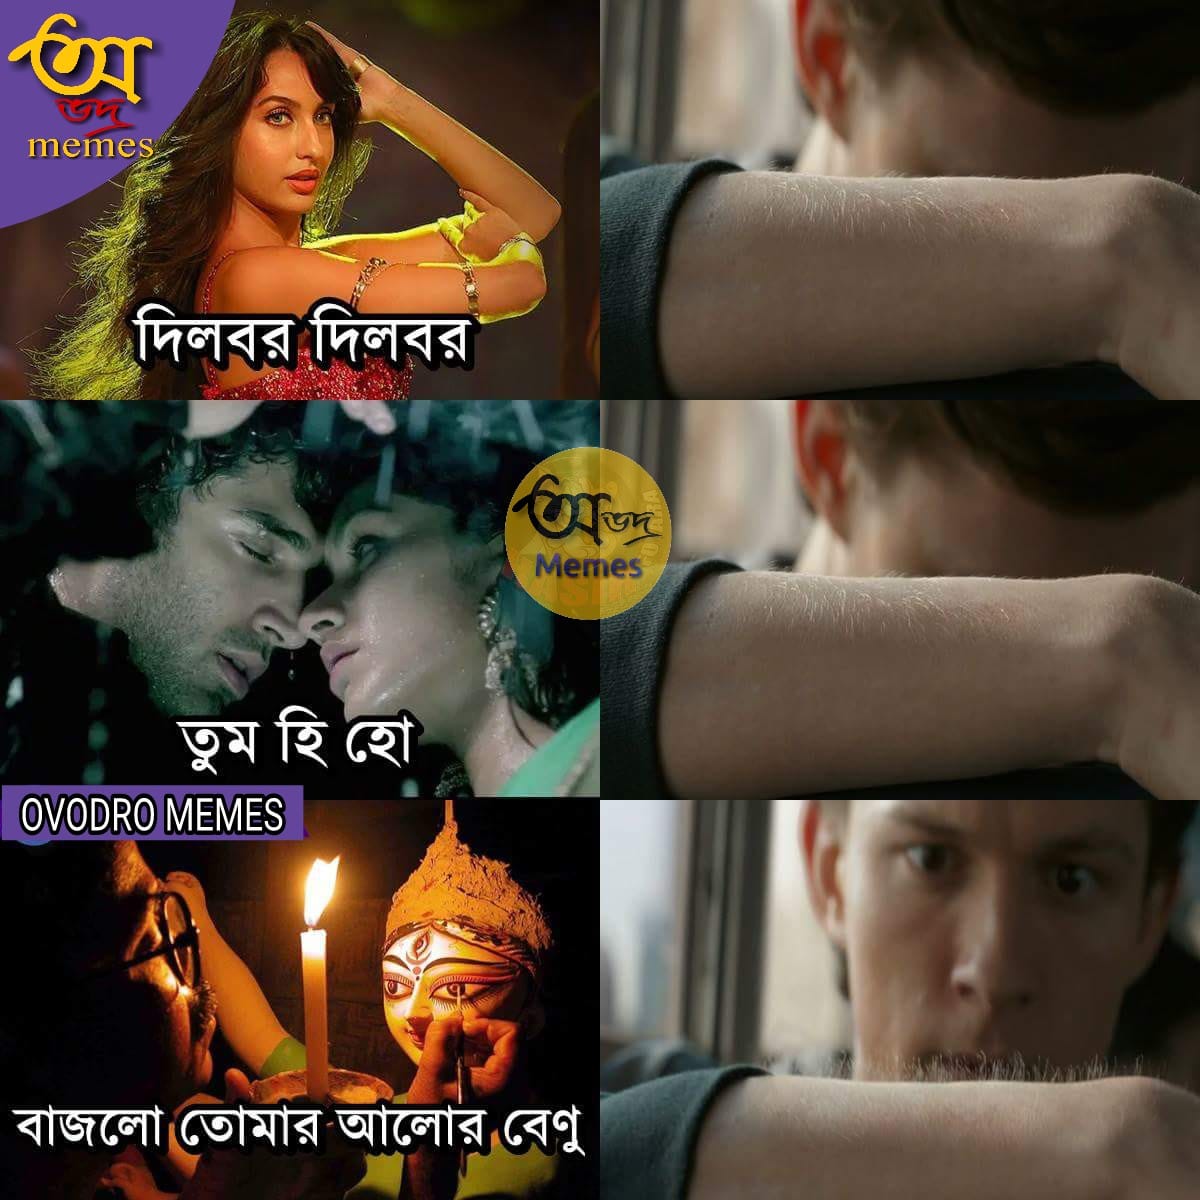
Caption: দিলবর দিলবর    তুম হি হো    বাজলো তোমার আলোর বেণু
Label: non-hate